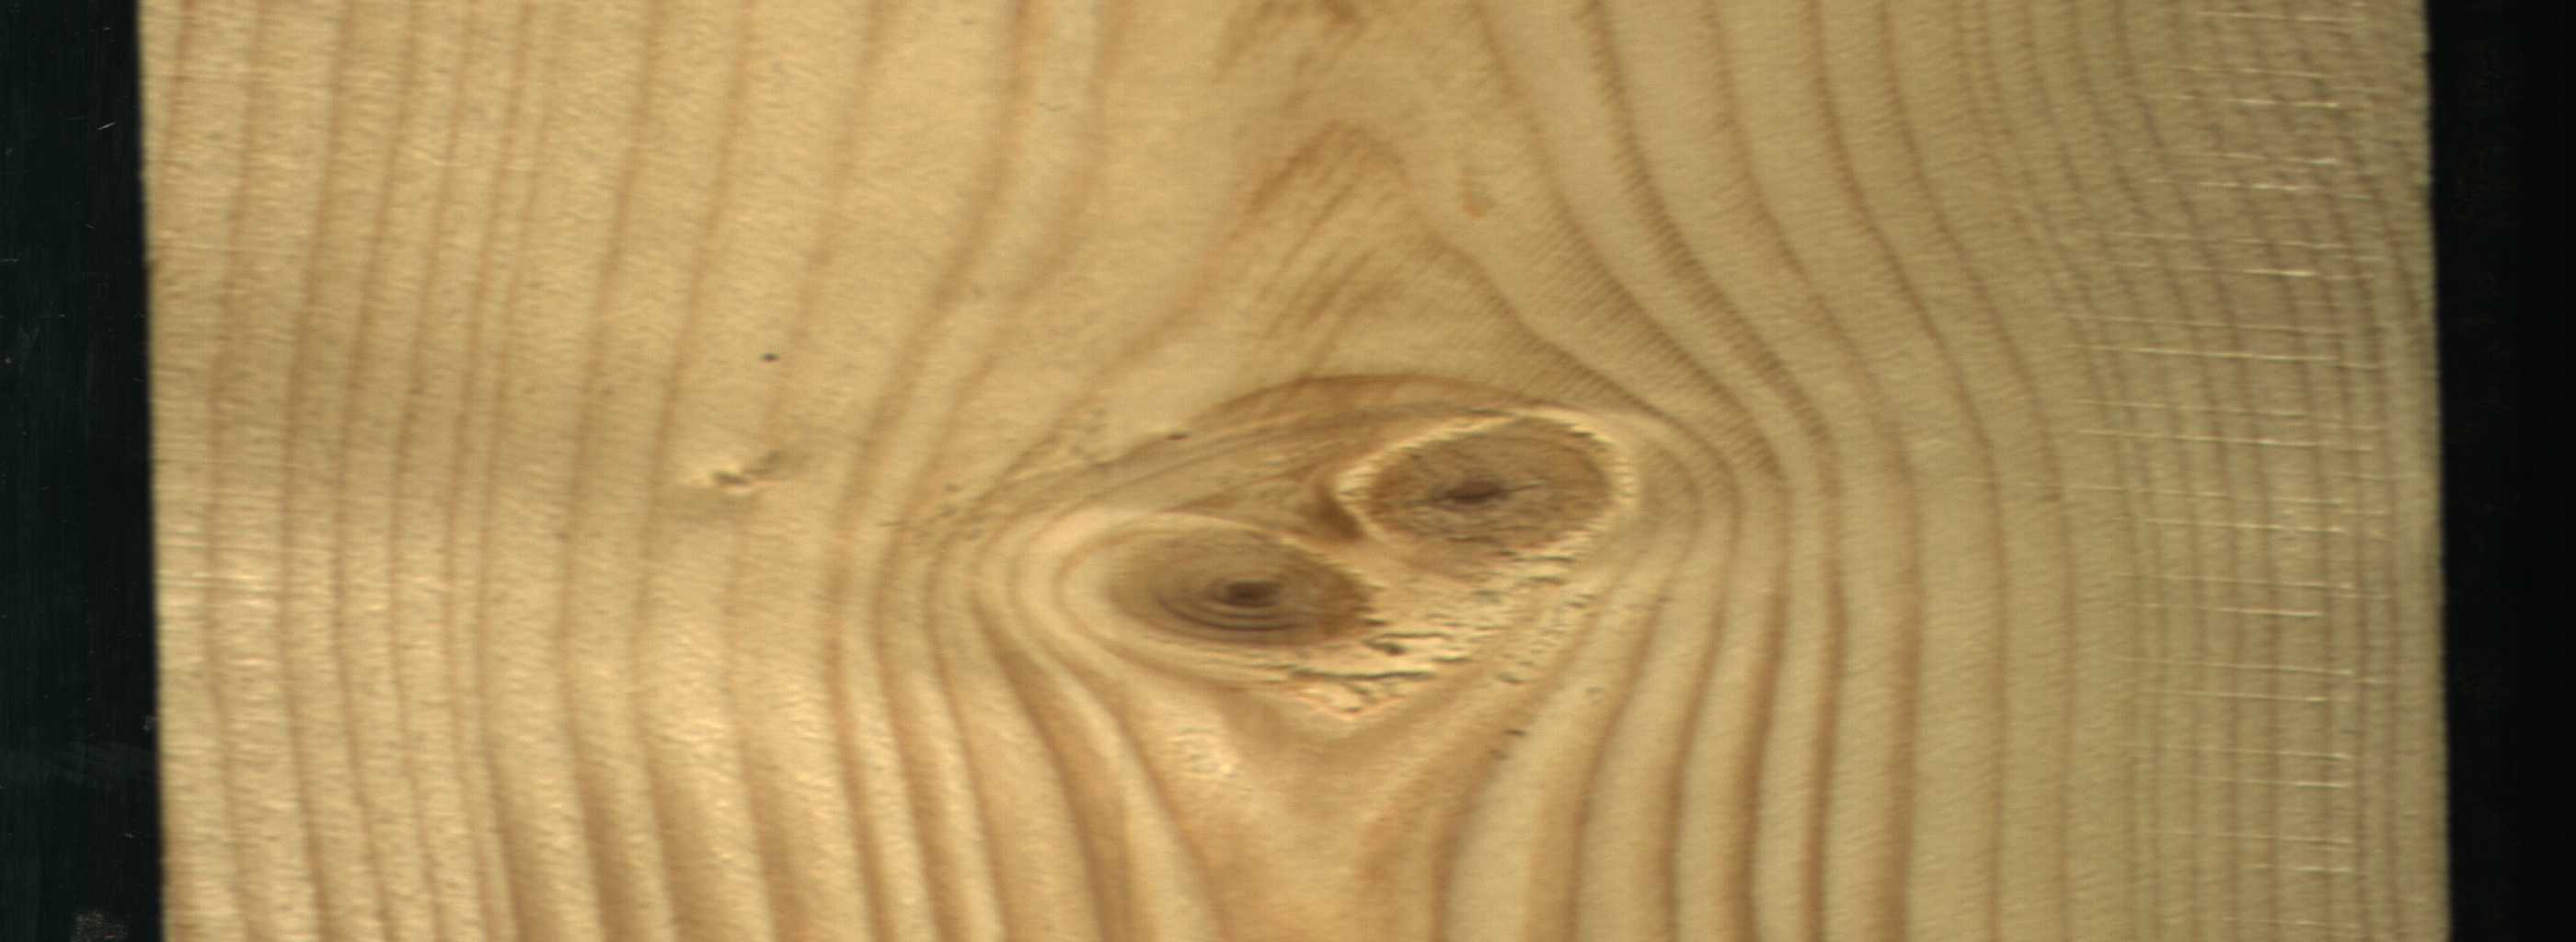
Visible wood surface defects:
Live_Knot
Live_Knot